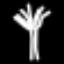
Label: palm tree